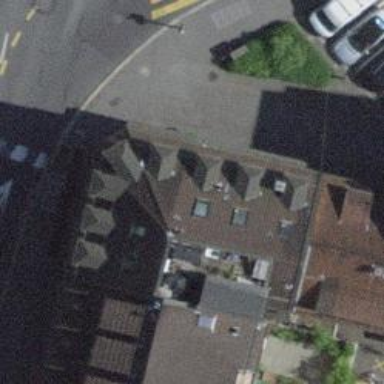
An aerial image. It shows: Beauty shop.